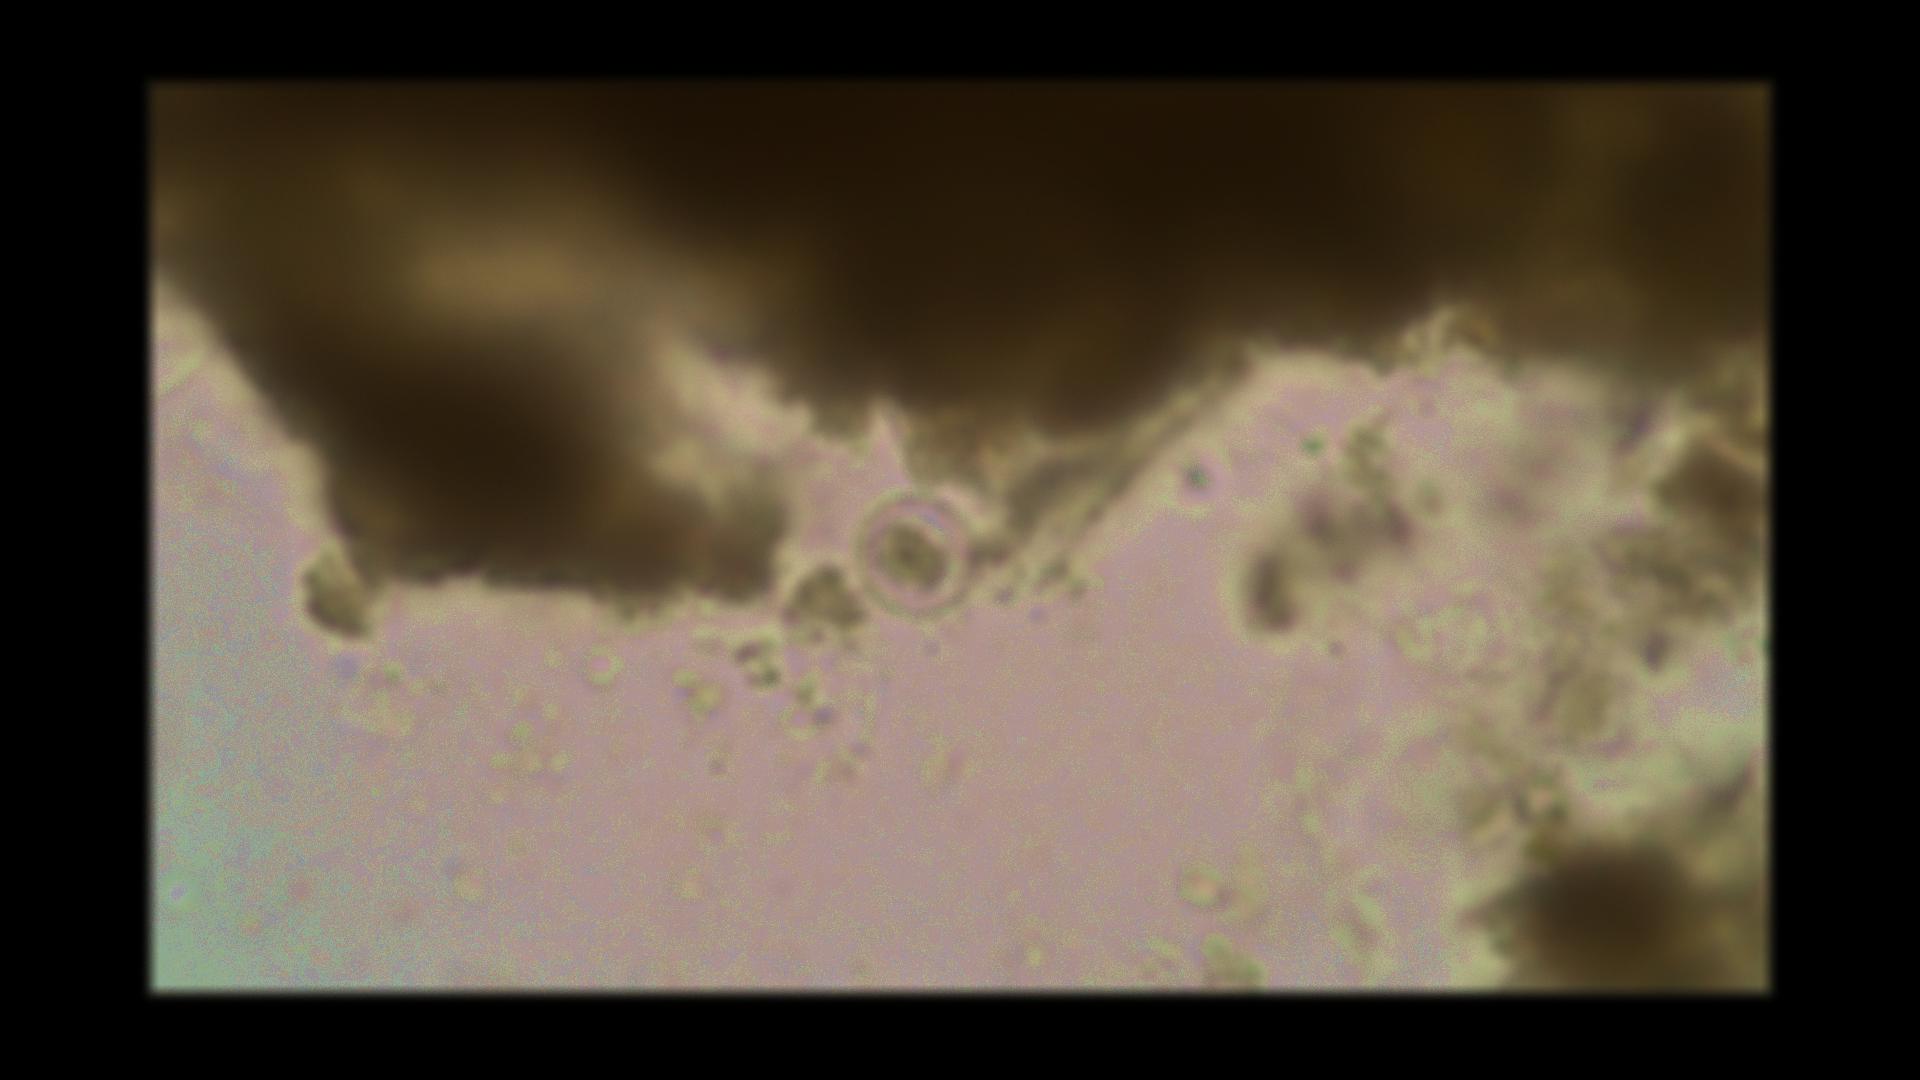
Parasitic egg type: Hymenolepis nana